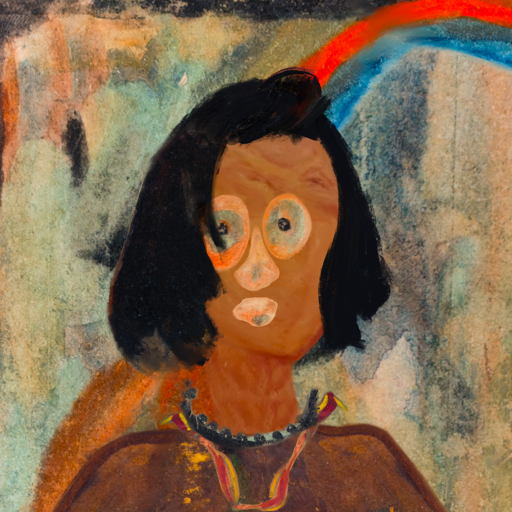
Background: Childish, Head And Neck Front: Pious_Lady, Face Front: Childish, Bust: Comrade, Hair Front: Mosgoul, Head Accessory: Blank, Second Necklace: Gypsy_Mother_1, Necklace: Childish, Baby: Blank